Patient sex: M
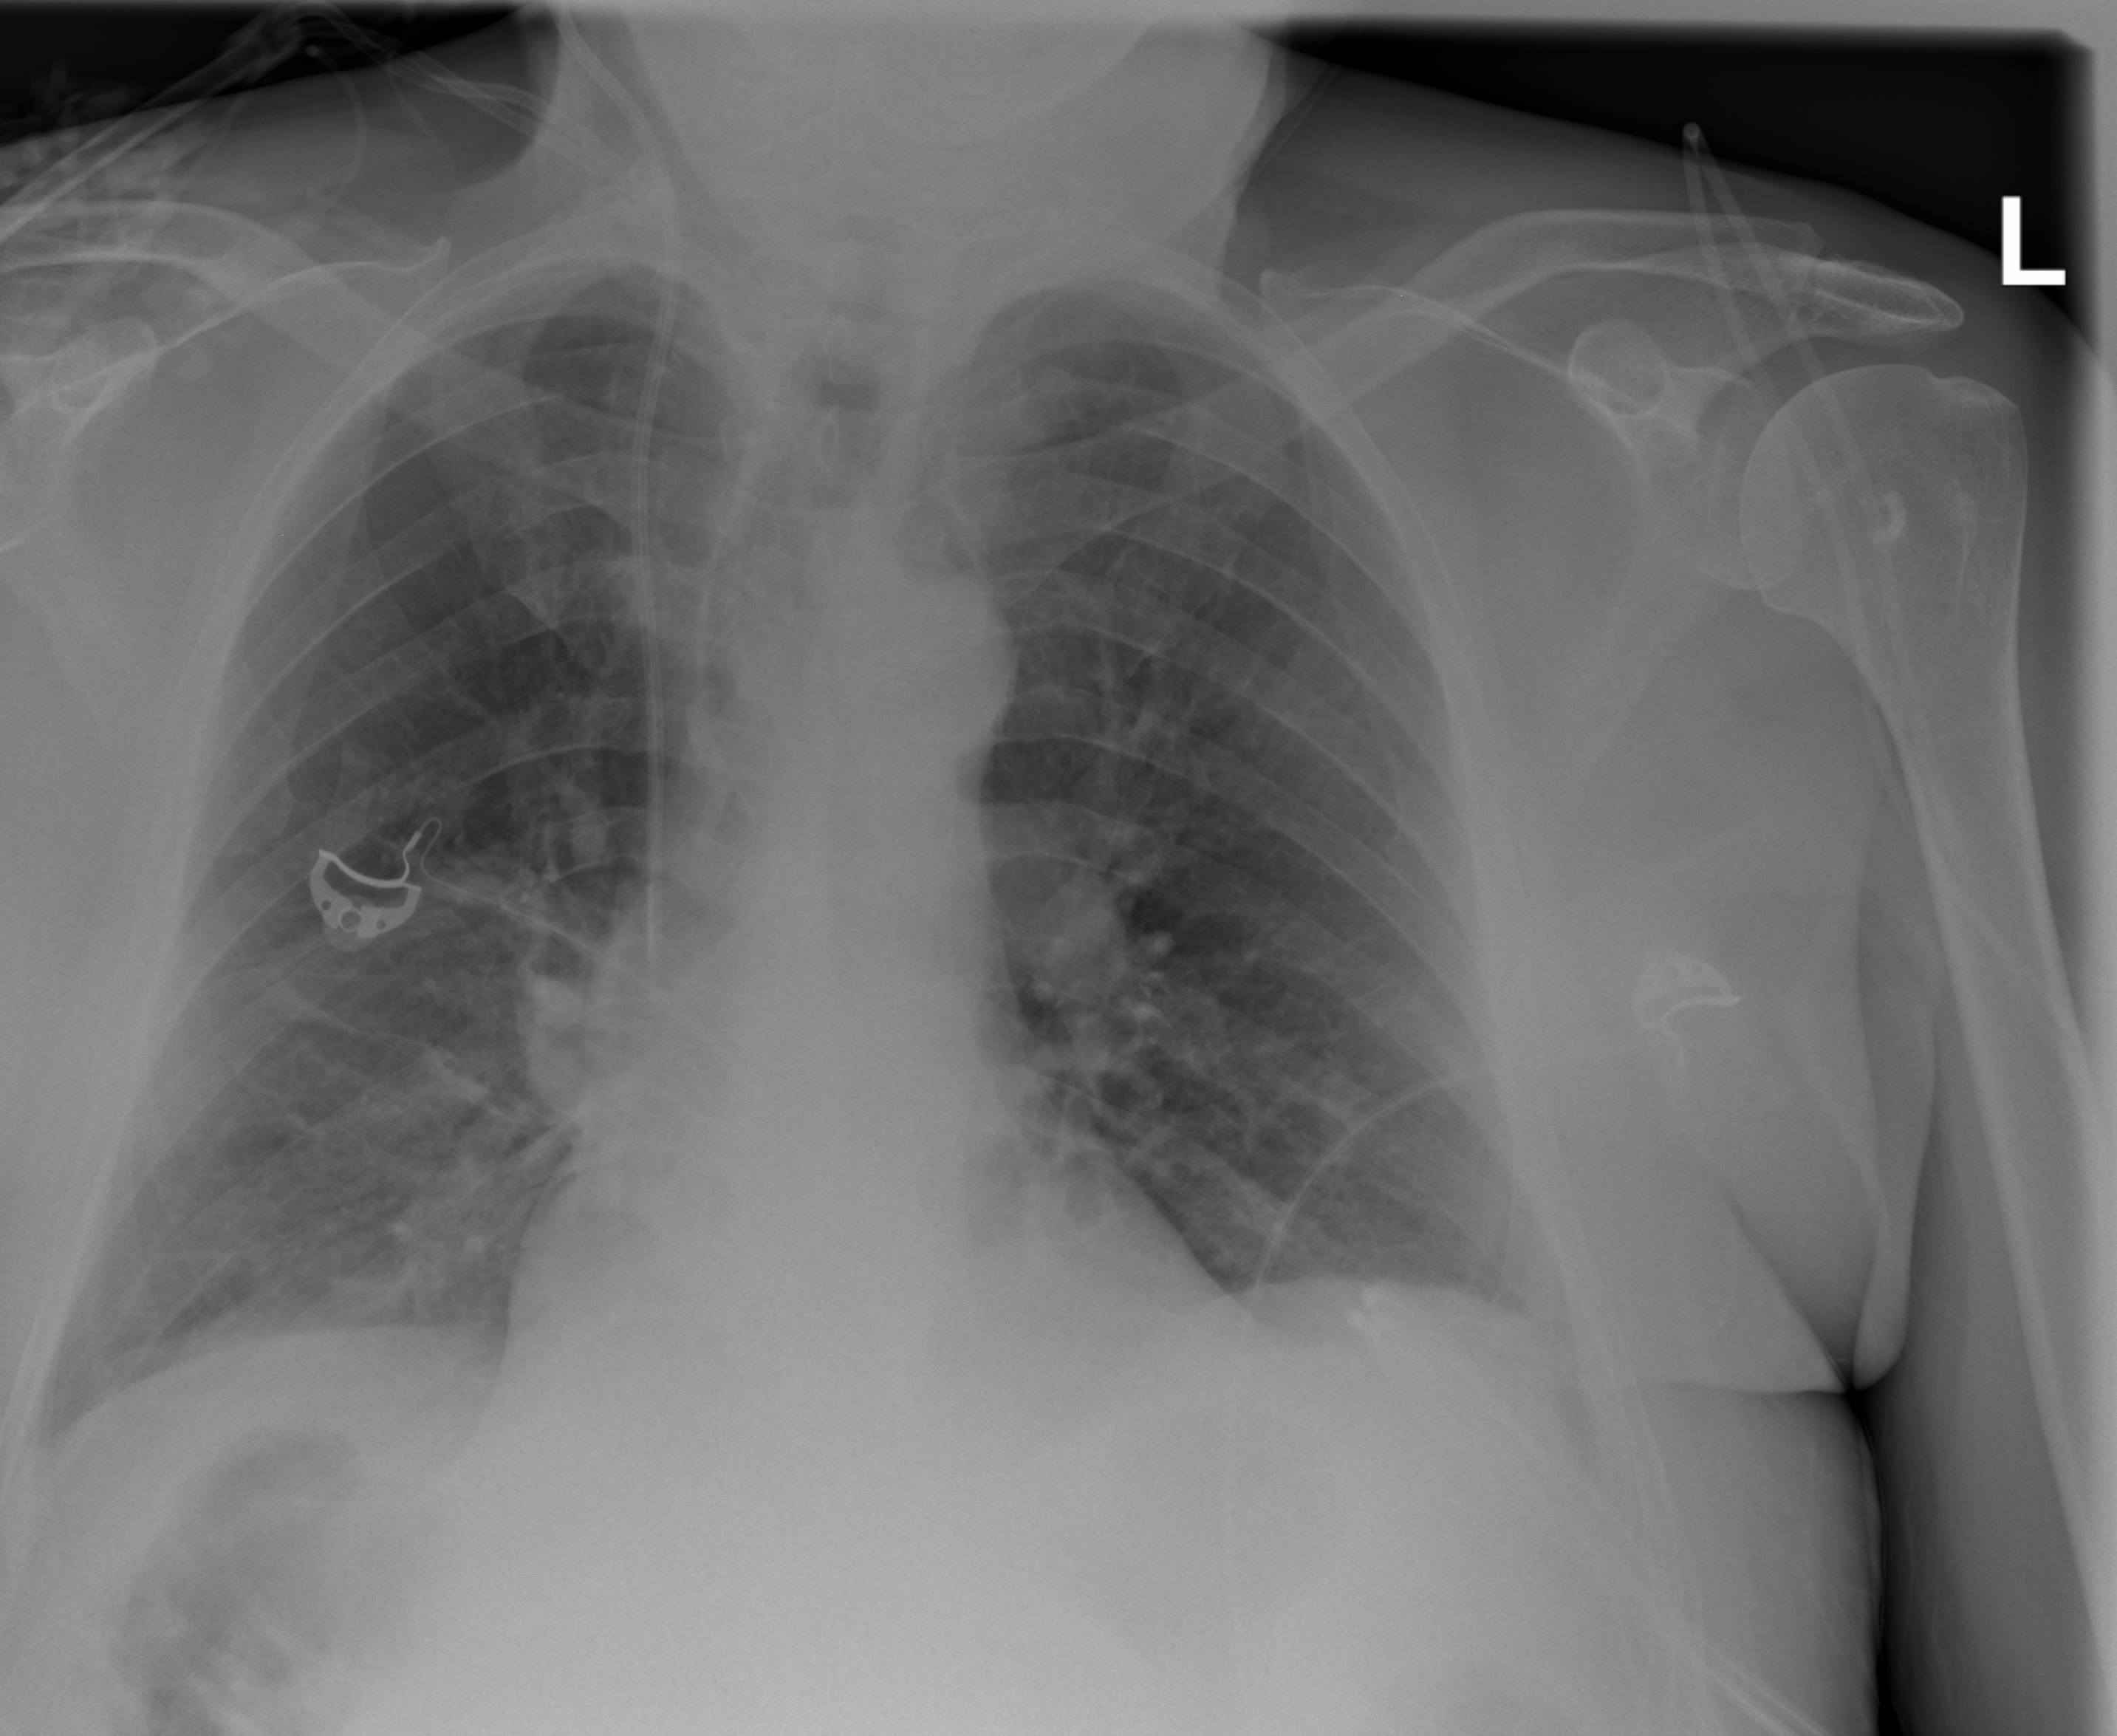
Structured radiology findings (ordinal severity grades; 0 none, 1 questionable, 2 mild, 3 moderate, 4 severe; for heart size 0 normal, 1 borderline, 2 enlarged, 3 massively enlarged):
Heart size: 0
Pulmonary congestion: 0
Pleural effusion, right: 1
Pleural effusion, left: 0
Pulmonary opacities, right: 2
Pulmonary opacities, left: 0
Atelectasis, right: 0
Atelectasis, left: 0